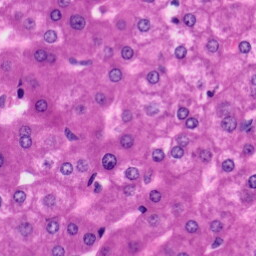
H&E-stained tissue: Liver